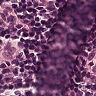
Metastatic tissue present: no